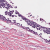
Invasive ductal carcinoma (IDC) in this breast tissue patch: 0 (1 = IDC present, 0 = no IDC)